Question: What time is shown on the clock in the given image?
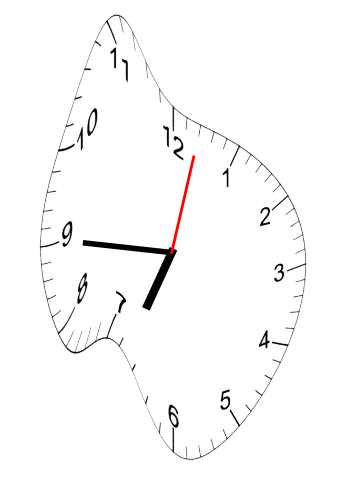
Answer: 06:45:02